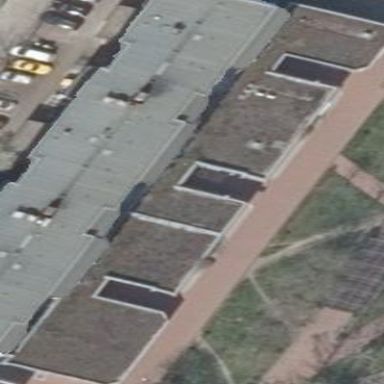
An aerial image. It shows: Commercial building.